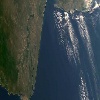
Label: water